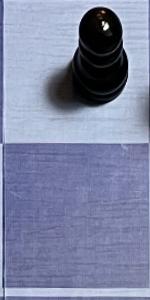
Label: Empty